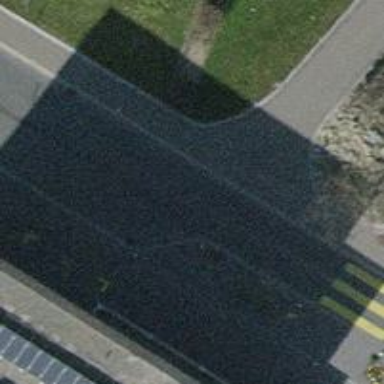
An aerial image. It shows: Residential road with asphalt surface. There are sidewalks on both sides of the road.